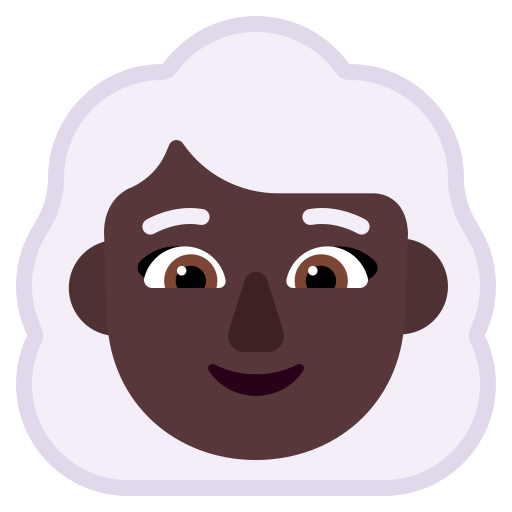
woman white hair flat dark